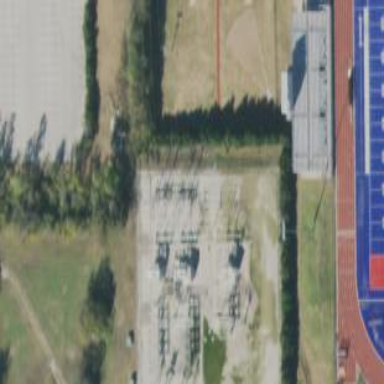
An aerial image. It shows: Outdoor distribution substation.